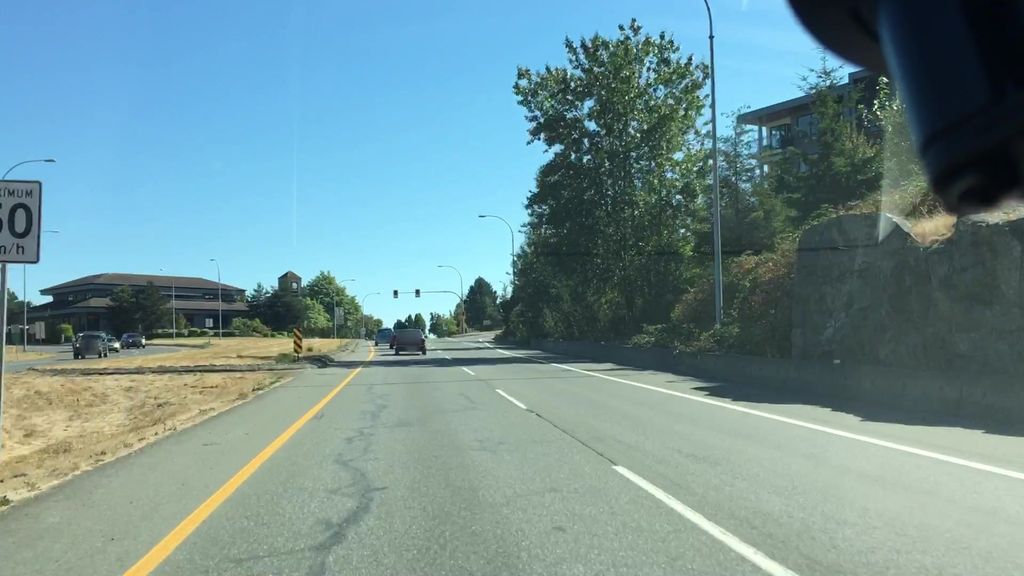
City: victoria